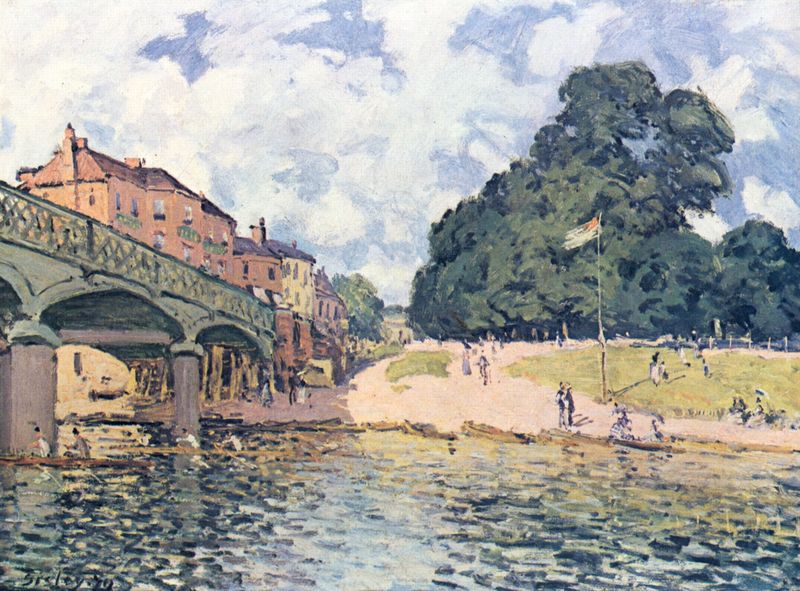
Titel: Brücke von Hampton Court
Künstler: Alfred Sisley
Standort: Köln
Institution: Wallraf-Richartz-Museum
Schlagwörter: baum, blau, gemälde, gruppe, himmel, schatten, wasser, weiß, wolken, baden, bäume, cezanne, fluss, frauen, gelb, grün, impressionismus, landschaft, menschen, sand, see, sitzen, stadt, ufer, fenster, frankreich, hintergrund, licht, männer, pfeiler, szene, säulen, dach, haus, park, rot, schirm, sonnenschirm, weg, wiese, wolke, beige, leute, malerei, öl, häuser, hügel, natur, spiegelung, wind, brücke, brüstung, gitter, sonne, paar, rosa, wald, boot, boote, kinder, ruder, schiff, sommer, strand, wellen, bogen, perspektive, fahne, flagge, mast, pointilismus, dorf, dächer, idylle, picknick, spazieren, figuren, französisch, seine, promenade, böschung, strömung, staffage, monet, ruderboot, ruderer, rudern, inschrift, metall, geländer, ölfarbe, stadtrand, eisen, spaziergang, himmeö, wasseroberfläche, schwimmen, flussgestade, kontur, zille, flanieren, regatta, picasso, eisenbahnbrücke, grad, brüsung, sisley, alfred sisley, spaziergänger, dürer, farbtupfer, wolkenhimmel, pointillismus, ruderboote, häuserfront, holzbrücke, bott, wasserreflektionen, gondel, gondoliere, häauser, mescnhen, fahen, ansiczht, mattigkeit, packard, picknic